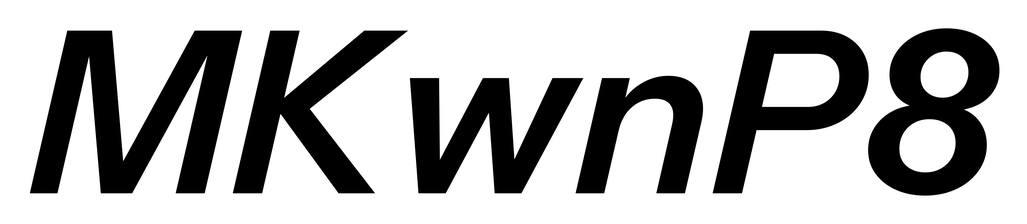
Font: InstrumentSans-Italic_SemiBold_Italic